Question: According to the following picture:
I want something like this

the 'ListView' is not a 'NavigationDrawer', it's a part of the 'Activity'.
Items the 'ListView' are columns of a database and when user selected Each of them, on the left side('Activity'), other fields of that column should be displayed.
How can I do this?
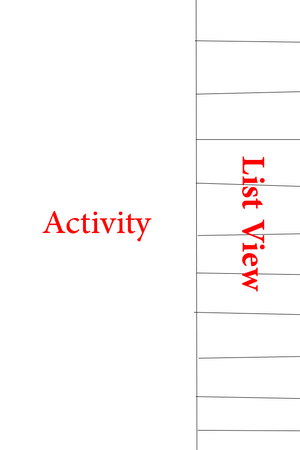
Answer: Try it like this
'''
<LinearLayout xmlns:android="http://schemas.android.com/apk/res/android"
xmlns:tools="http://schemas.android.com/tools"
android:layout_width="match_parent"
android:layout_height="match_parent"
android:orientation="horizontal">
<LinearLayout
android:layout_width="0"
android:layout_height="match_parent"
android:layout_weight="1">
//Your UI
</LinearLayout>
<LinearLayout
android:layout_width="0"
android:layout_height="match_parent"
android:layout_weight="1">
//Your ListView
</LinearLayout>
</LinearLayout>
'''